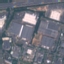
Land use / land cover: Industrial